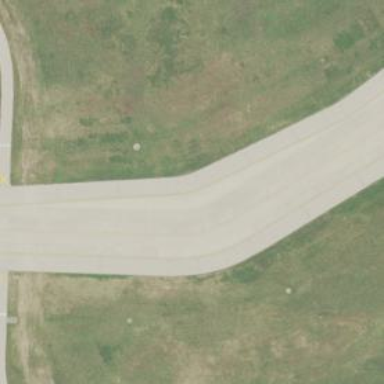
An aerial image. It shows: Image of taxiway at airport.